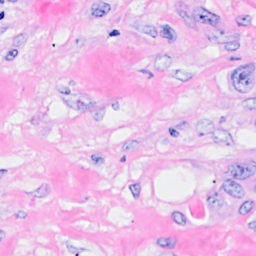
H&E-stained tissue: Breast